Interaction volume radius: 5 \u00c5
Interaction volume height: 35 \u00c5
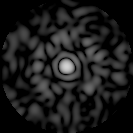
Disorder parameter: 0.8231